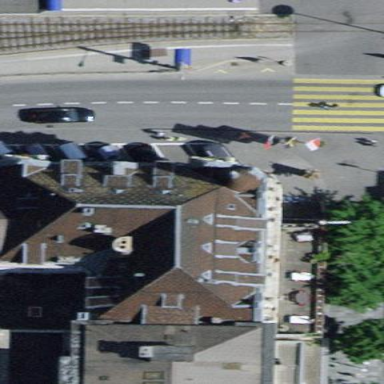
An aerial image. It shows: Hotel building.